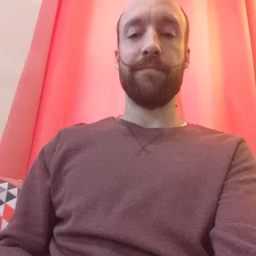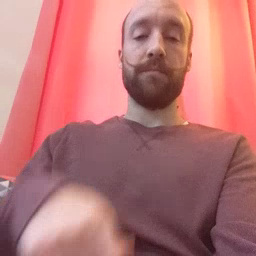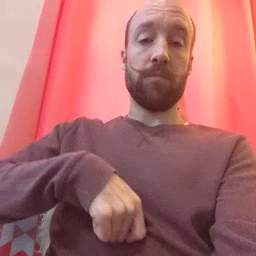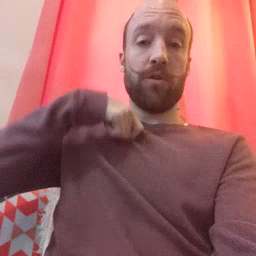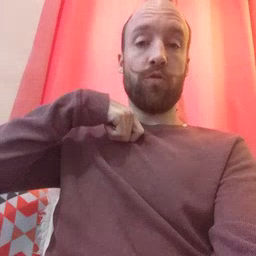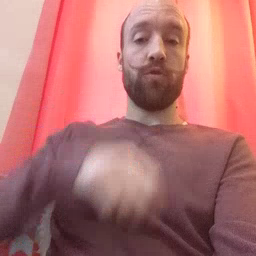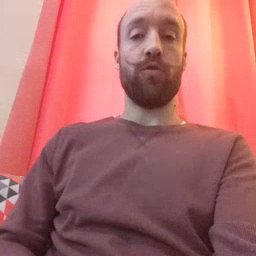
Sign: zipper